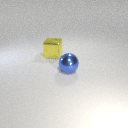
large yellow metal cube behind large blue metal sphere